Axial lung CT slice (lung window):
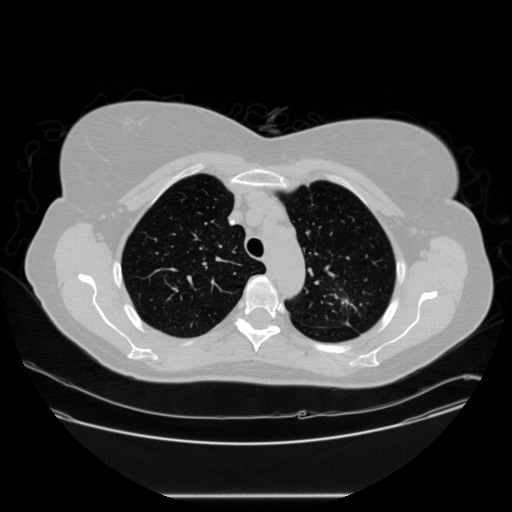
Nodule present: no